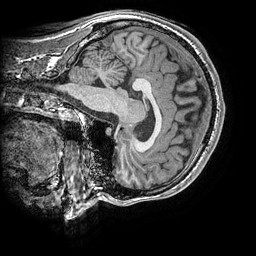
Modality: T1w
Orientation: sagittal
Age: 20
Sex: male
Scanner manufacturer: ge
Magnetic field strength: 3 T
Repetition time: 0.008184 s
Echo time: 0.003192 s